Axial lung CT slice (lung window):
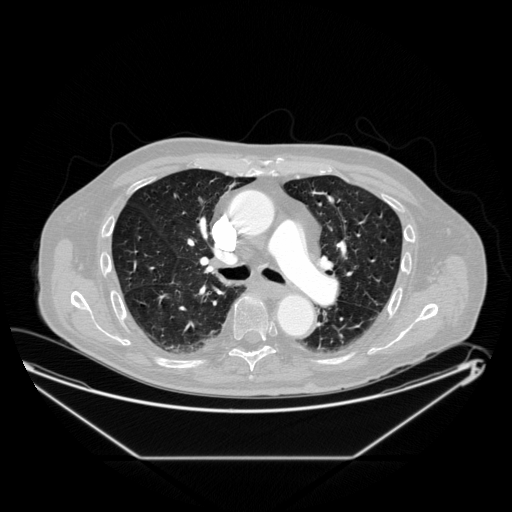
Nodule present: no